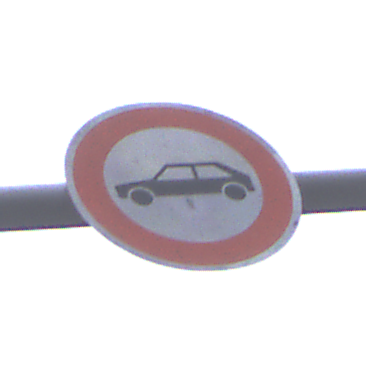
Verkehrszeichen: VerbotPersonenkraftwagen
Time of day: Midday
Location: Outdoor (Urban)
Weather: Overcast
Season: NotSpecified
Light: Natural